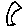
Label: moon